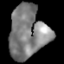
Tissue: lung
Cell type: Epithelial cells
Senescence score: 0.2264
Nuclear area (px): 1909
Mean DAPI intensity: 128.376